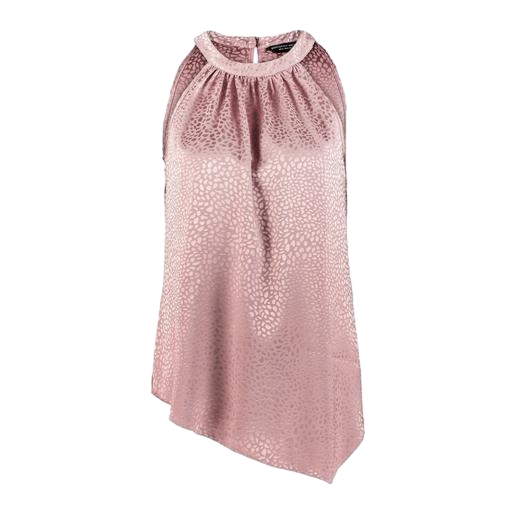
pink tie neck fil coupé top, pink dot jacquard drape top, pink mock neck sleeveless top, white background